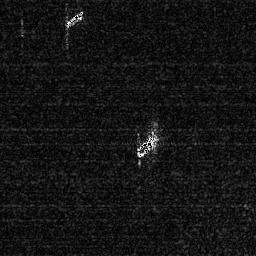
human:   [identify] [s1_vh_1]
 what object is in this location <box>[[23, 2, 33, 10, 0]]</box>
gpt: <ref>1 small ship at the top left</ref>

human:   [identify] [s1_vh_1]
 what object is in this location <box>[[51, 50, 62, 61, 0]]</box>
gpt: <ref>1 medium ship at the center</ref>